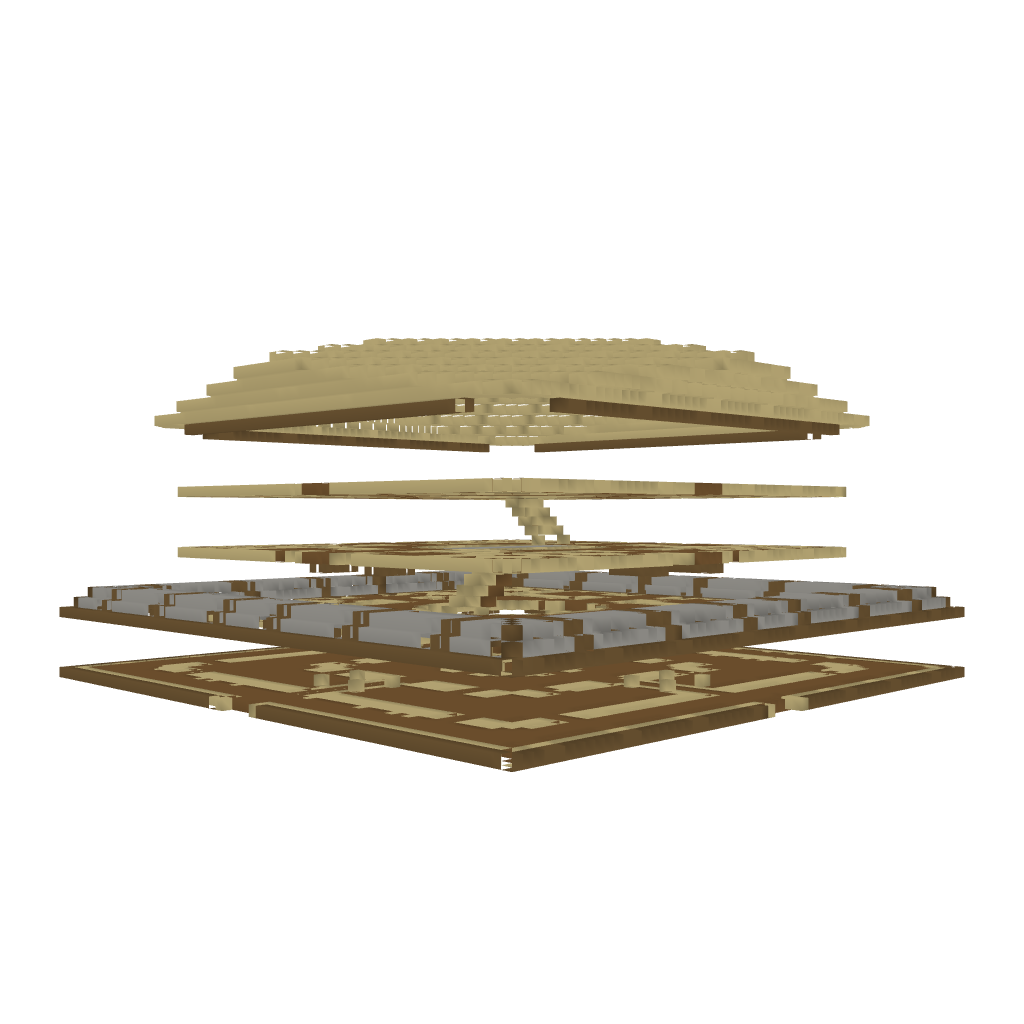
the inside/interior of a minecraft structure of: RCSys - Wooden Store 64x64x33